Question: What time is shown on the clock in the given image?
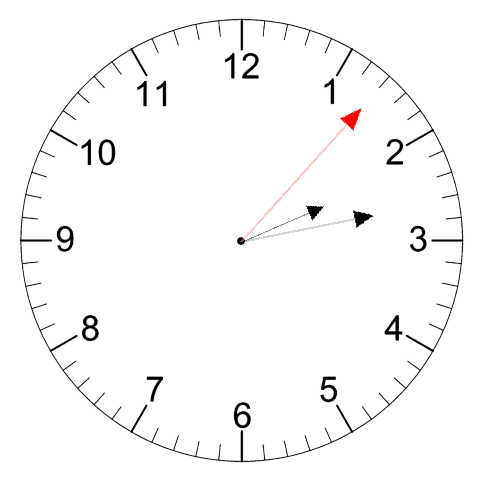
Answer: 02:13:07